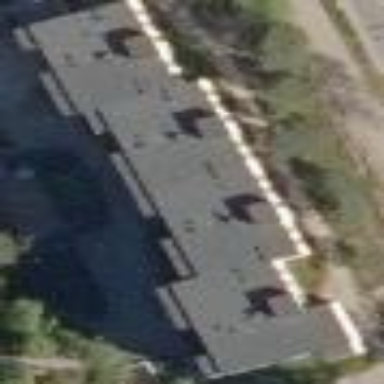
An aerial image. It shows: White apartment building with flat roof.